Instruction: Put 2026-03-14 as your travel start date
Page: home
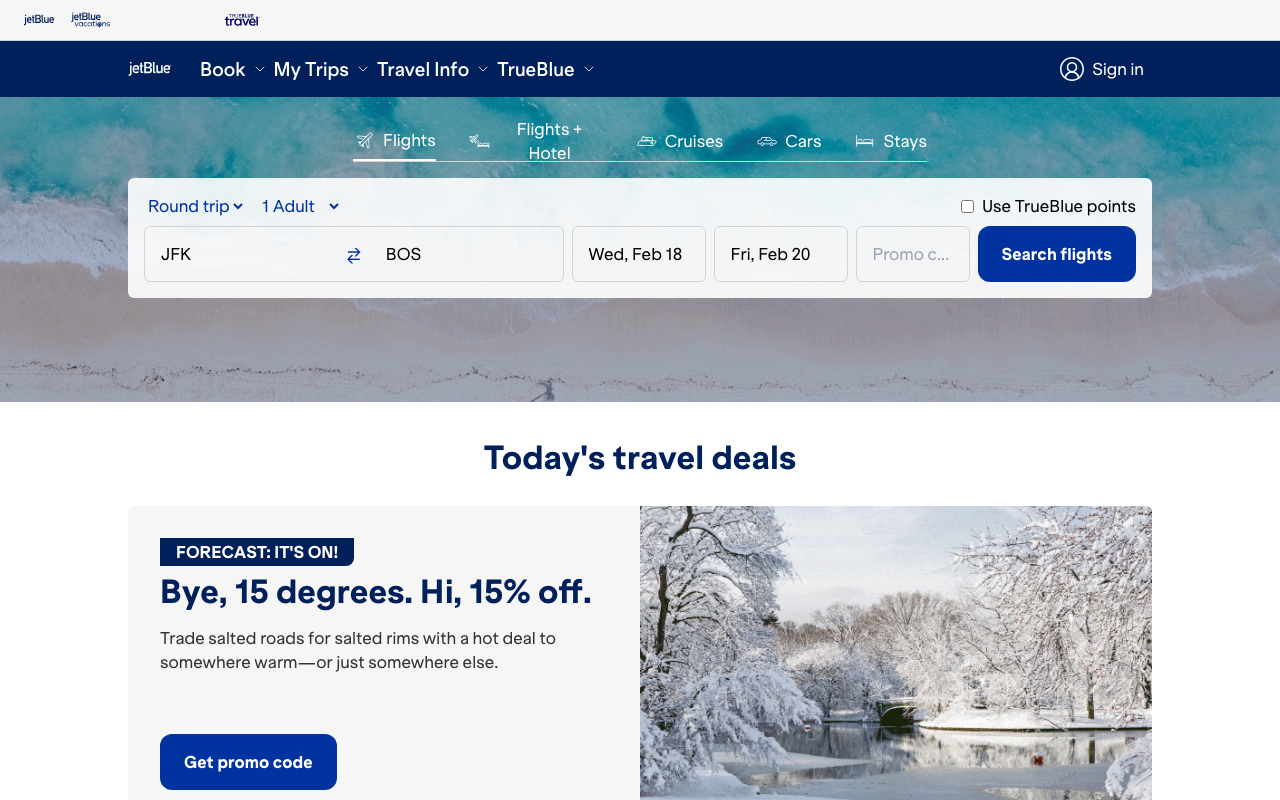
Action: type